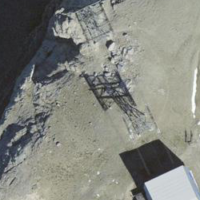
EUNIS habitat code: 48
Species observed at this site:
Pyrrhocorax graculus